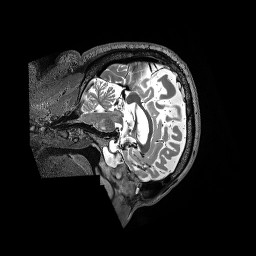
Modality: T2w
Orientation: sagittal
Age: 55
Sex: male
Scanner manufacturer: siemens
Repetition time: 3.2 s